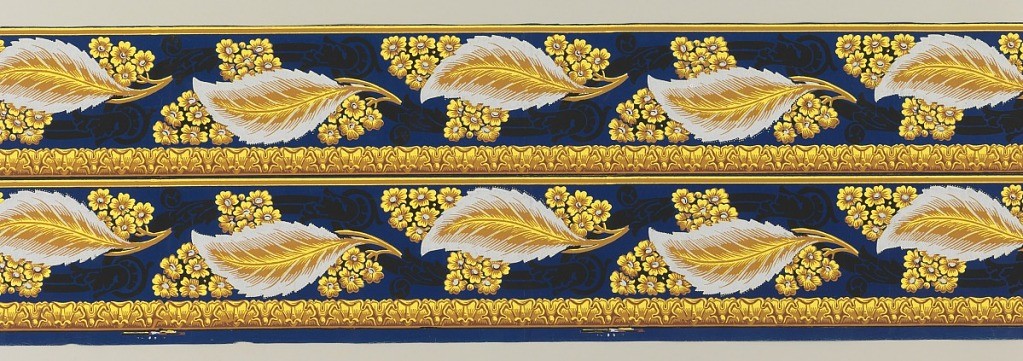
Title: Border
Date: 1815–40
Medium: Block-printed on handmade paper
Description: Printed two across, large-scale feather-like leaf, surrounded by yellow flowers, with architectural acanthus band at bottom edge. Printed on deep blue ground.